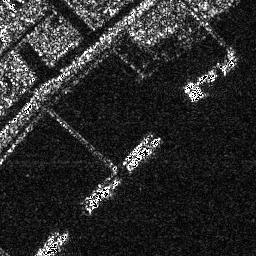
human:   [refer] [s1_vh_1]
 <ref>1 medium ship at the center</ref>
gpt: <box>[[48, 52, 62, 66, 0]]</box>